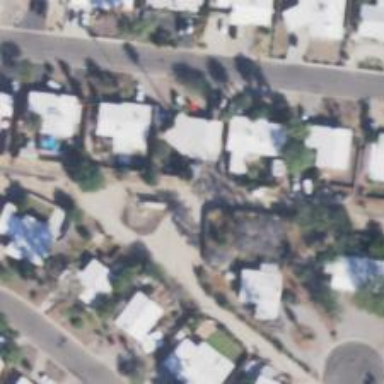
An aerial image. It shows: Alley classified as service road.